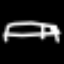
Label: bed